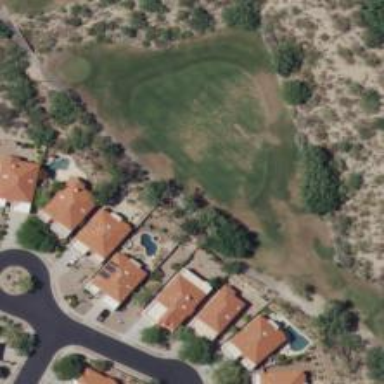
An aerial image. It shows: Golf fairway surrounded by grass.